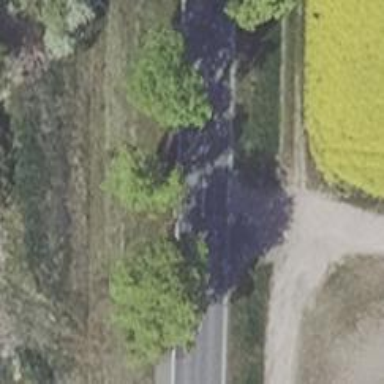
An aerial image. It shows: Asphalt road classified as primary highway.